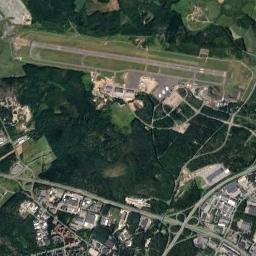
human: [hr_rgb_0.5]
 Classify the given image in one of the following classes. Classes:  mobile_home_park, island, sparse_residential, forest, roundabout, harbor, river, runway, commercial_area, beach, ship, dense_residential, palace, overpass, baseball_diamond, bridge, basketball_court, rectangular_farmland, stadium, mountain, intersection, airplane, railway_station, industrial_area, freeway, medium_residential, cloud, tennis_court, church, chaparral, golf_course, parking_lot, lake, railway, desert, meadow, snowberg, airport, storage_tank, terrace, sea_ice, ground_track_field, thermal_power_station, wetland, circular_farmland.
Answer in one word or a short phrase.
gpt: airport